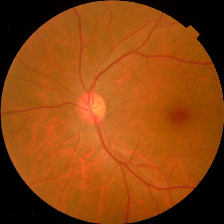
Diabetic retinopathy grade: No DR